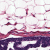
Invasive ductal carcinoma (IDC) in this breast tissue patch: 0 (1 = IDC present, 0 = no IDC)